五年级 · 立体几何学
如图, 西红柿的体积是多少?

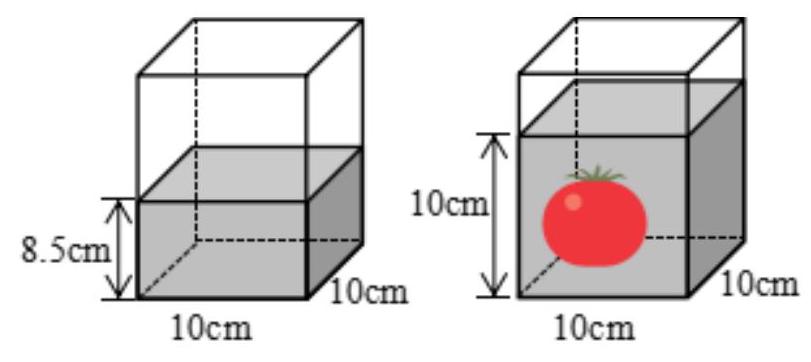
答案: 解150 立方厘米

【分析】从图中可知, 长方体容器装有 8.5 厘米深的水, 放入一个西红柿后, 水面上升到 10 厘米,那么这个西红柿的体积等于水上升部分的体积; 根据长方体的体积 $=$ 长 $\times$ 宽 $\times$ 高, 代入数据计算即可求出这个西红柿的体积。

【详解】 $10 \times 10 \times(10-8.5)$

$=10 \times 10 \times 1.5$
$=100 \times 1.5$

$=150$ （立方厘米）

答：西红柿的体积是 150 立方厘米。

【点睛】本题考查不规则物体体积的算法, 明确放入物体的体积等于水上升部分的体积, 然后运用长方体的体积计算公式列式计算。